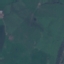
Land use / land cover: Pasture